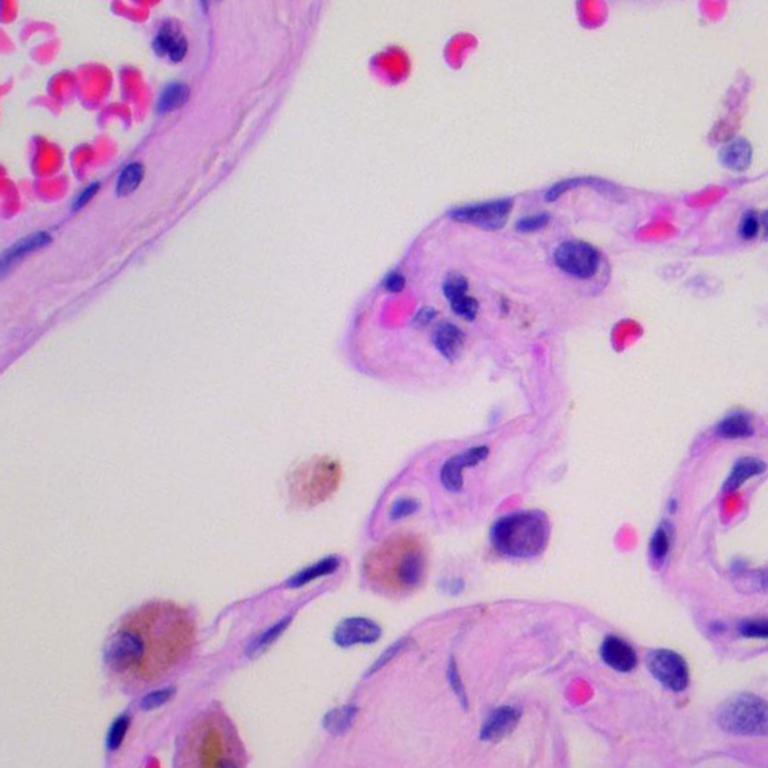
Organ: lung
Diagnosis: benign